Question: Does this have any adverse effects on our CRUD operations?

Is there a significant difference if we don't use these attributes in our model?
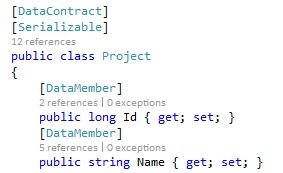
Answer: Yes, there are a significant difference if you dont use the attributes.
See:
<URL>